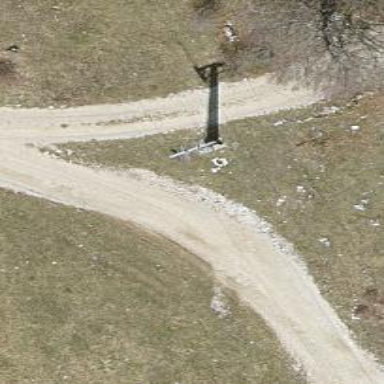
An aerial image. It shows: Pylon used for aerialway.